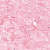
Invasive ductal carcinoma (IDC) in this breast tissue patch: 0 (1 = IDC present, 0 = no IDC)